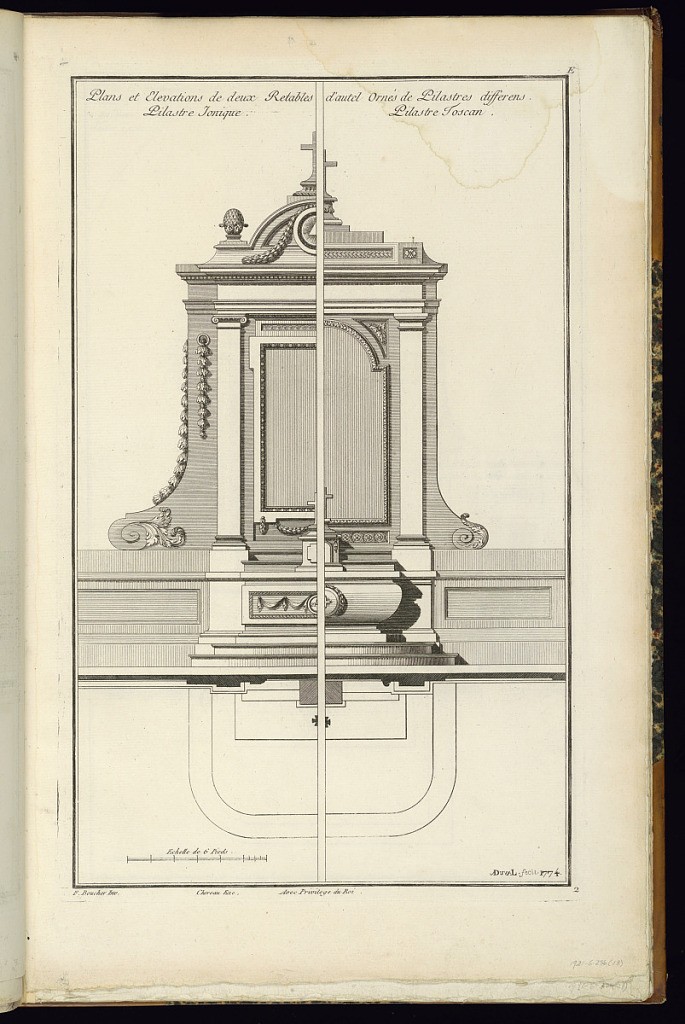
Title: Plans et Elevations de deux Retables d'autel Ornés de Pilastres differens. Pilastre Ionique. Pilastre Toscan.
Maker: Juste-François Boucher, French, 1736 – 1782
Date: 1774
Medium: Engraving on laid paper
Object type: Print
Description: Divided elevation and plan of two altarpieces. The left-side altarpiece features a cross at top and an Ionic pilaster as well as ornament motifs including a pinecone, wave pattern, egg and dart, garland, scrolls, acanthus leaves, and drapery. The right-side altarpiece features a cross at top and a Tuscan style pilaster as well as ornament motifs including piastre, rosette, acanthus leaf, rosette in guilloche, lamb tongue. The plate is signed.